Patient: sex F, age 65
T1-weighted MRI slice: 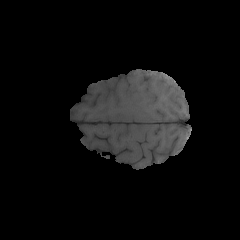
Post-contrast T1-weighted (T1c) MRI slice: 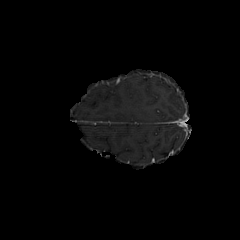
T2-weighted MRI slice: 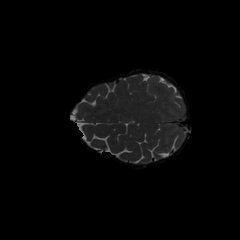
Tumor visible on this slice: no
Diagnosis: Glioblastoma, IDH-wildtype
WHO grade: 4